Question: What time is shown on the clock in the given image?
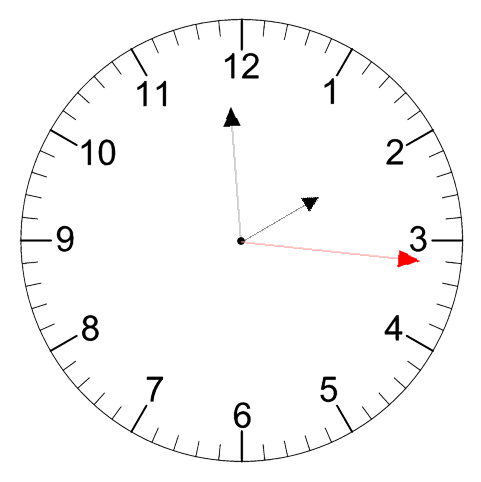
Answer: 01:59:16